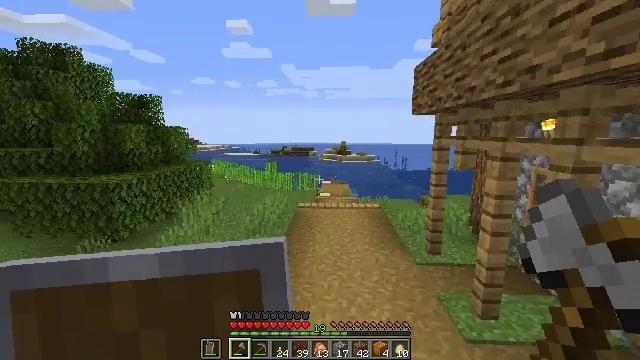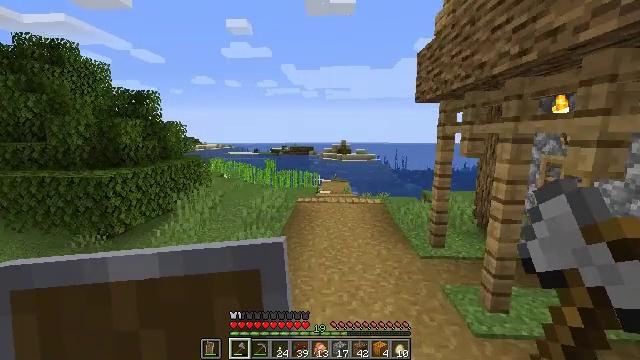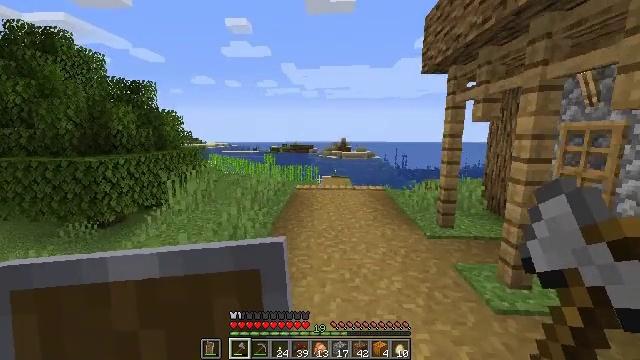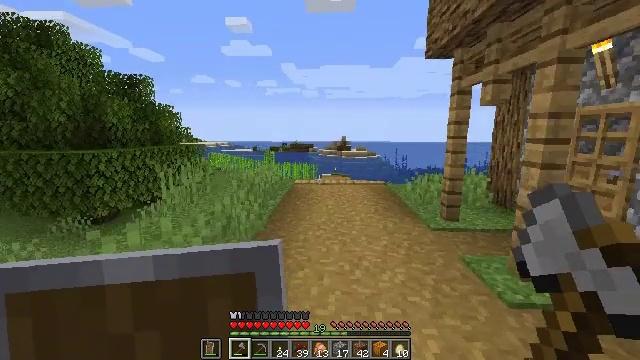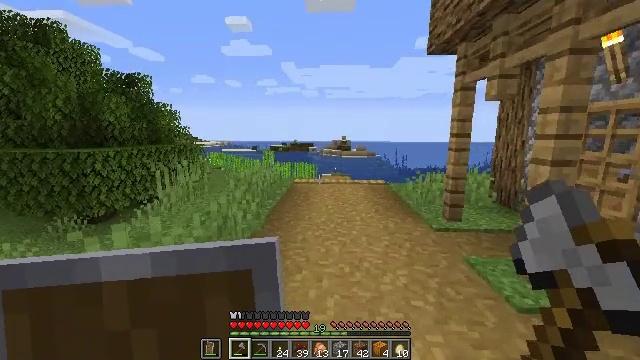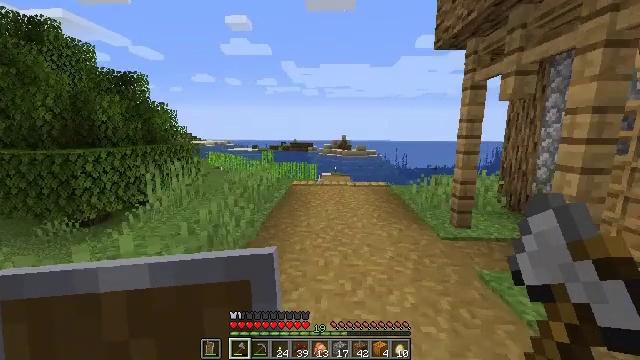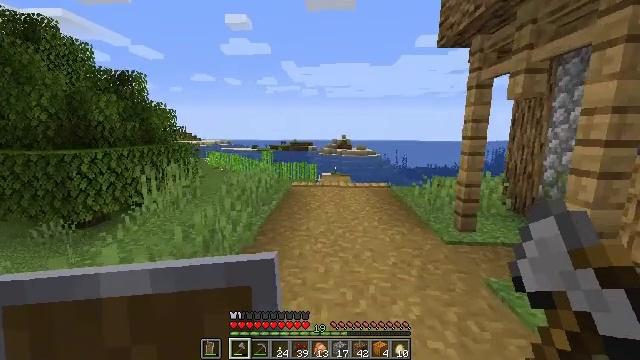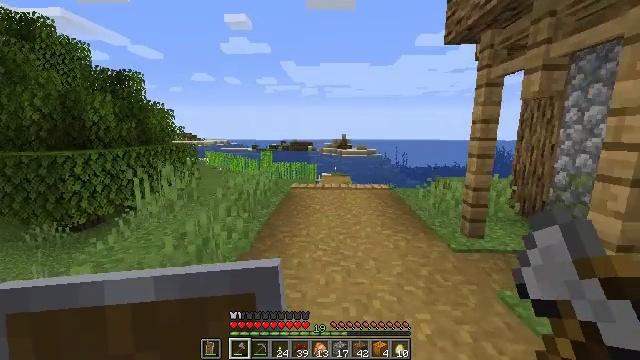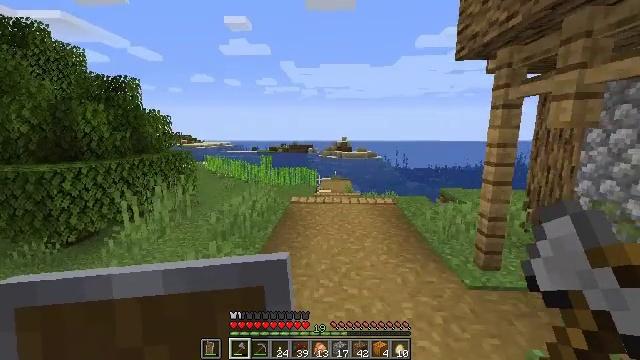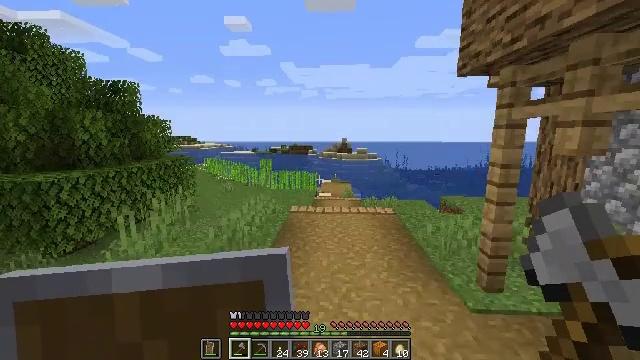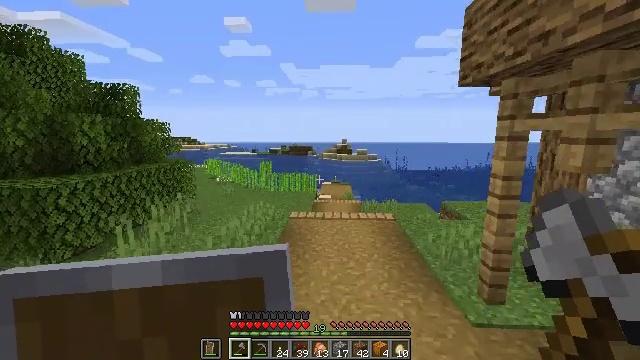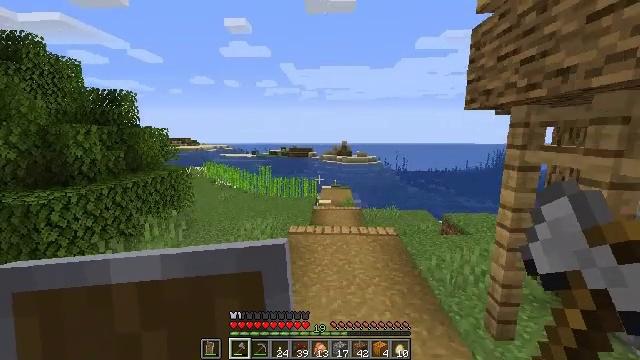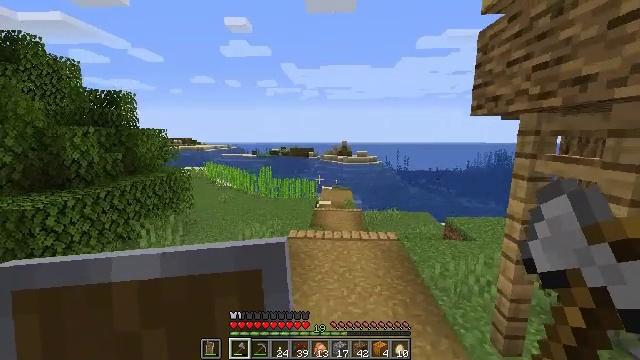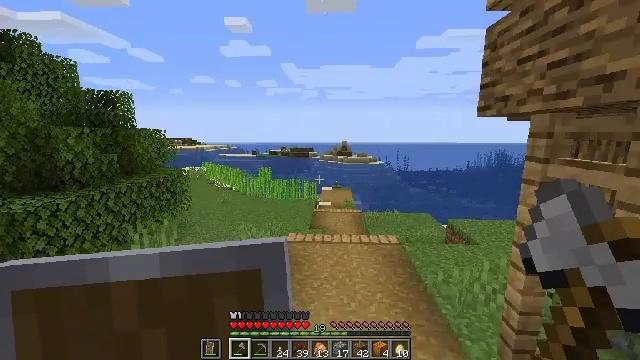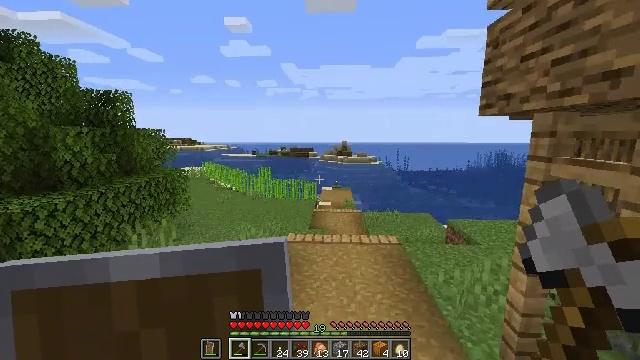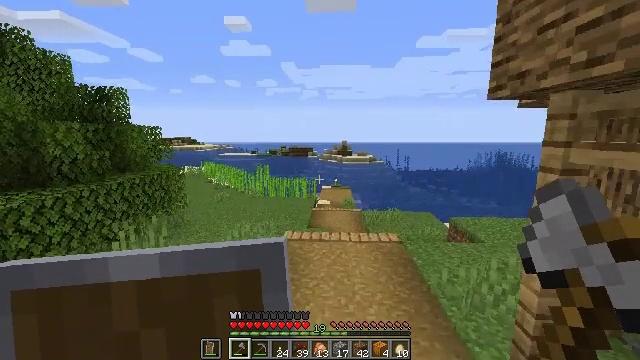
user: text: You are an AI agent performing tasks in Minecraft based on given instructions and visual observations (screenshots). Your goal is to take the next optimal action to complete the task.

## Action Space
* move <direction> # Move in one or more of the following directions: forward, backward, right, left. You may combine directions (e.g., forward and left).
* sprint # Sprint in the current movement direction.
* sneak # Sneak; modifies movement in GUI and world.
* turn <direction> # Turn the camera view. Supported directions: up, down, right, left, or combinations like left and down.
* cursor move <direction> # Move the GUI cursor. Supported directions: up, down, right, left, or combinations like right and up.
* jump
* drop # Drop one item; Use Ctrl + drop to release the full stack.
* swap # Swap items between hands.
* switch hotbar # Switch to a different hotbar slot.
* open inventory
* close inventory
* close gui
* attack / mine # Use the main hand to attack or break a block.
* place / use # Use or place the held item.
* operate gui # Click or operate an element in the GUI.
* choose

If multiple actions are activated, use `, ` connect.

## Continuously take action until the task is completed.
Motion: motion action
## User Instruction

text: Cut down the sugar cane stalks.
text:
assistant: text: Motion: move forward
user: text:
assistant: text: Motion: move forward
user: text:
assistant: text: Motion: move forward
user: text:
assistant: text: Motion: move forward
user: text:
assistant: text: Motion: move forward
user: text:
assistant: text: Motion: move forward
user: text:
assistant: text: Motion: move forward
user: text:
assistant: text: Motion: move forward, jump
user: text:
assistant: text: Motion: move forward, jump
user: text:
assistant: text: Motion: move forward, jump
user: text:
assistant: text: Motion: move forward, jump
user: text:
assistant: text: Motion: move forward, jump
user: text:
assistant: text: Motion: move forward and move right
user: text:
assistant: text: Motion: move forward and move right
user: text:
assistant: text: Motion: move forward and move right
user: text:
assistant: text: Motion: move forward and move right
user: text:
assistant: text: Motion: move forward and move right
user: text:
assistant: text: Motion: move forward and move right
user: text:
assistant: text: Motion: move forward and move right
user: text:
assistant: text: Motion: move forward and move right
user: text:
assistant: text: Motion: move forward and move right
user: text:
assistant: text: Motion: move forward and move right
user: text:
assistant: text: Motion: move forward and move right
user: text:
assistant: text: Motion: move forward and move right
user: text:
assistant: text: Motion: move forward and move right
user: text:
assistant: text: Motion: move forward
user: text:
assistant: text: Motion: move forward
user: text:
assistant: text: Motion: move forward
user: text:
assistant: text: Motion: move forward
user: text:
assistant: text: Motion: move forward